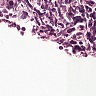
Metastatic tissue present: no